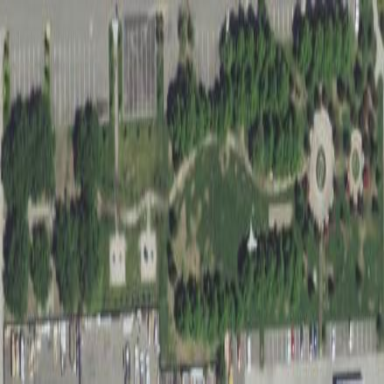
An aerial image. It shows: Park with grassy surface designated as recreation ground.